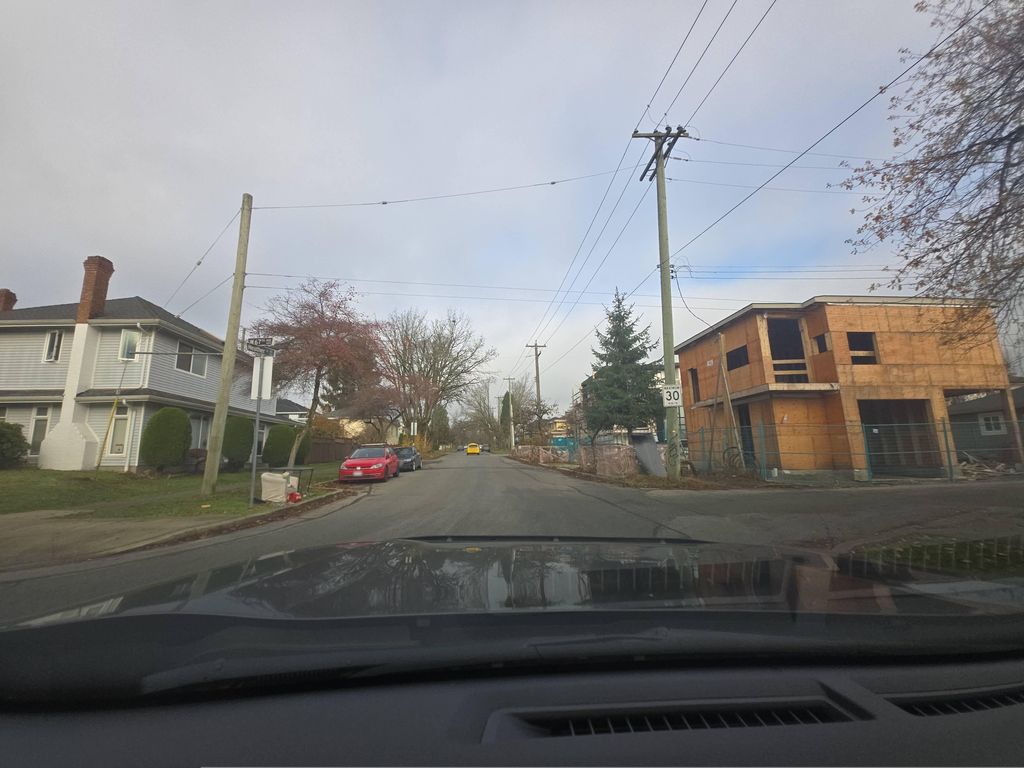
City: vancouver